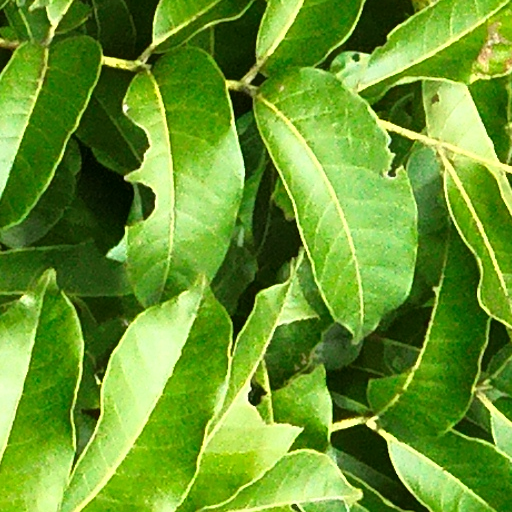
Species: Spondias mombin
GBIF accepted scientific name: Spondias mombin
Crown area (m\u00b2): 72.393